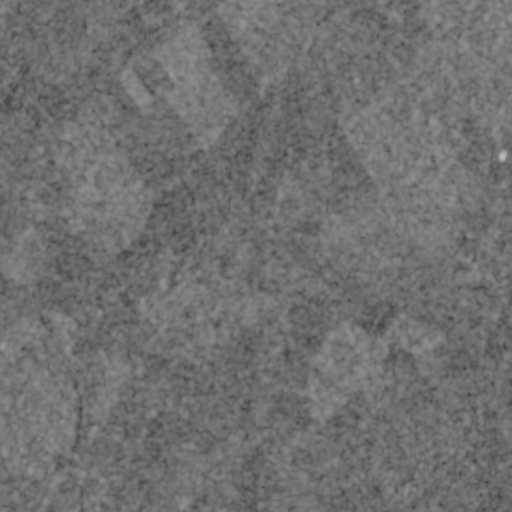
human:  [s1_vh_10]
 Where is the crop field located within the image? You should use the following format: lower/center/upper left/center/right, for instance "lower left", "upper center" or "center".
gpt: The crop field is located in the left of the image.
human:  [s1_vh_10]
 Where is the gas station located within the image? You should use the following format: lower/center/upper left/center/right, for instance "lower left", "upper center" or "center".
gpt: The gas station is located in the center left of the image.
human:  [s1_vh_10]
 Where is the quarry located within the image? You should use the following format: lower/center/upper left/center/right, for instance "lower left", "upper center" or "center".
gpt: There is no quarry in the image.

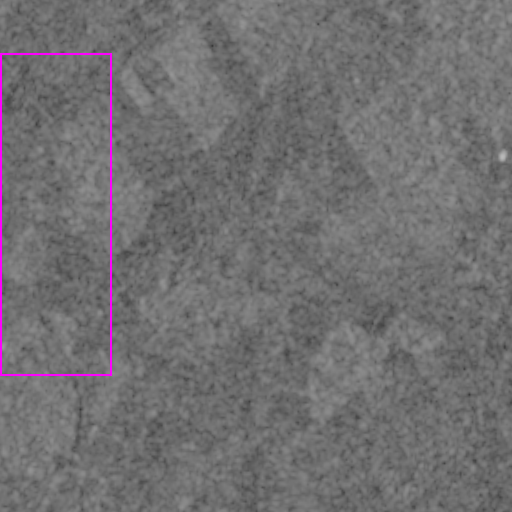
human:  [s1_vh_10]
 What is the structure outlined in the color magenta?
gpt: The structure outlined in magenta is a crop field.
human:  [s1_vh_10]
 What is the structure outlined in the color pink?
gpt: There is no pink outline.